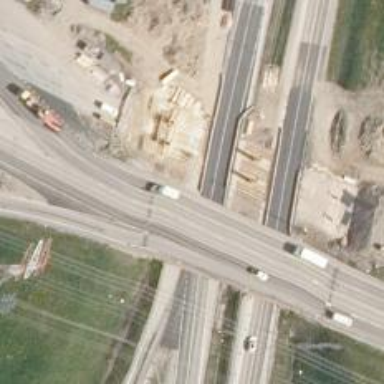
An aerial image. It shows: Asphalt motorway link.